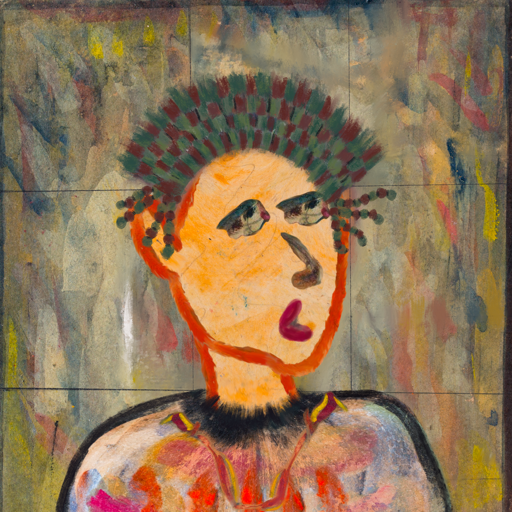
Background: GypsyMother, Head And Neck Side: Experience, Face Side: Pipe, Bust: Childish, Hair Side: Blank, Head Accessory: After_Raid_Crown, Second Necklace: Gypsy_Mother_1, Necklace: Blank, Baby: Blank